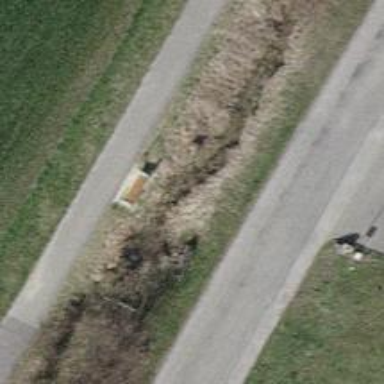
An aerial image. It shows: Brown bench.